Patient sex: M
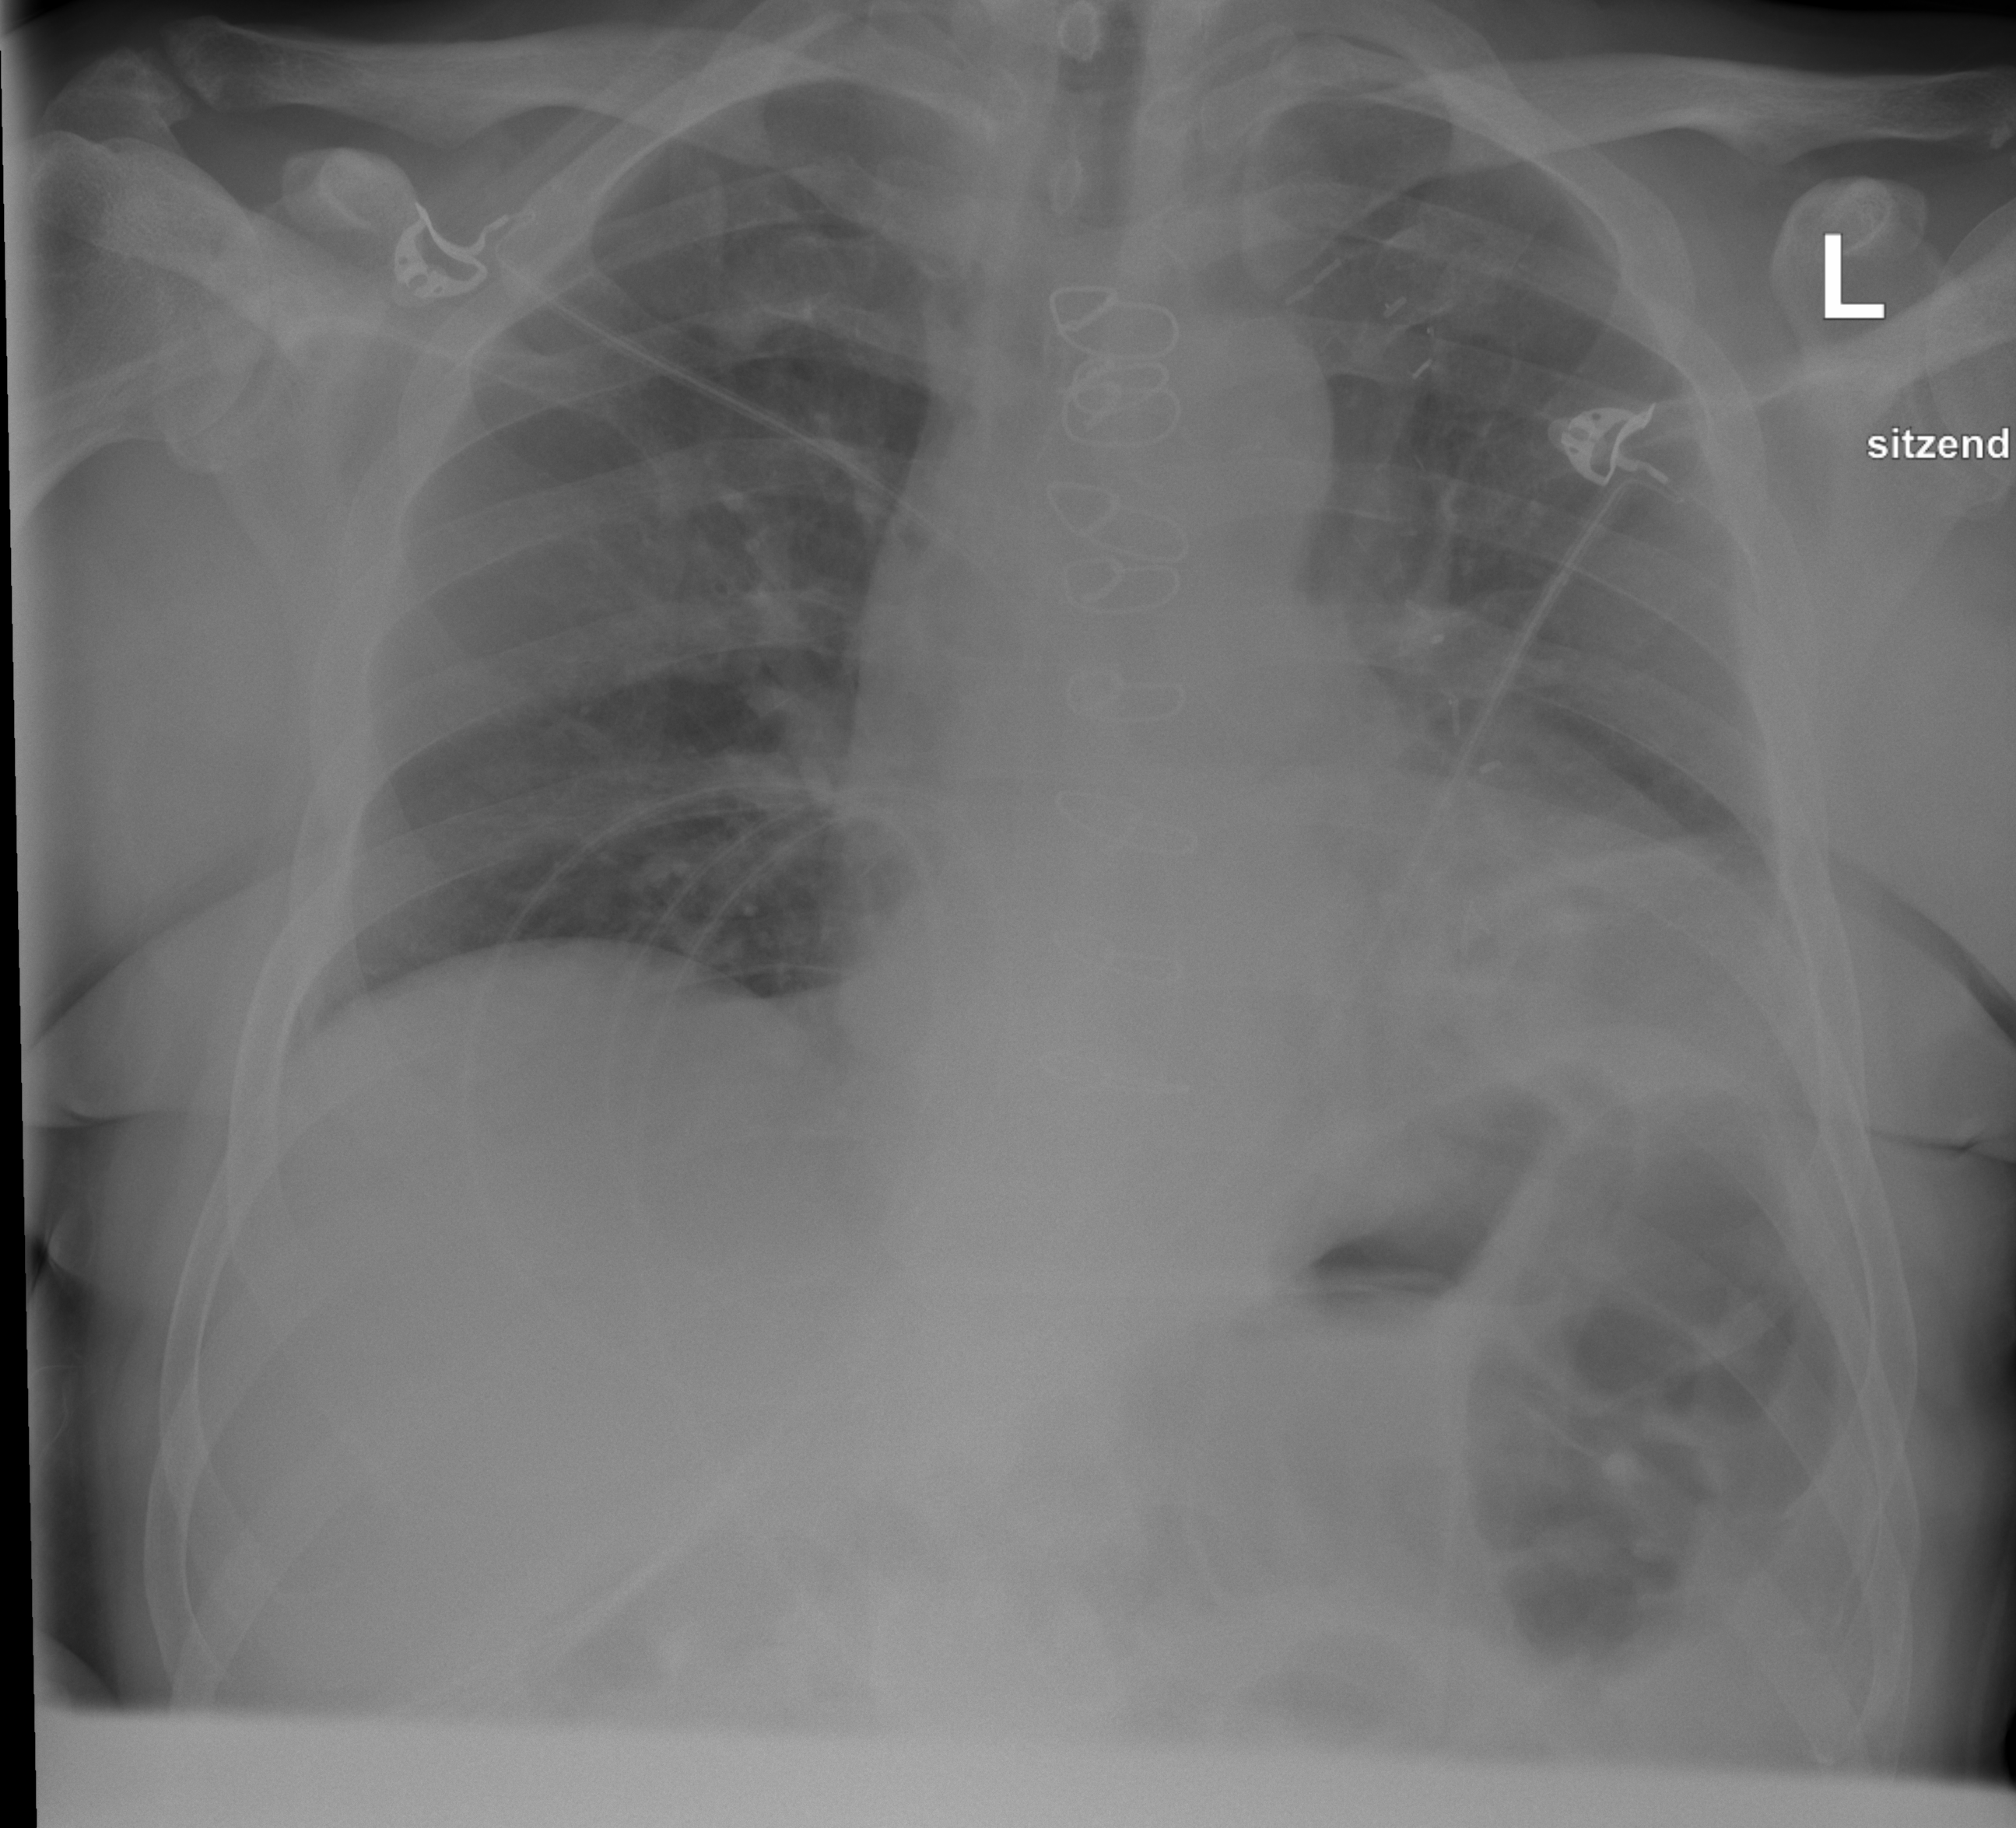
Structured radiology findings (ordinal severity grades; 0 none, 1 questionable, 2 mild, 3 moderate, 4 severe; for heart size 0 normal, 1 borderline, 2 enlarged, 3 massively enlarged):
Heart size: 1
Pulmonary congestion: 0
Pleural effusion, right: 0
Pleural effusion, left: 2
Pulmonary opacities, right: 0
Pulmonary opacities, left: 0
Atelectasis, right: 1
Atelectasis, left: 2